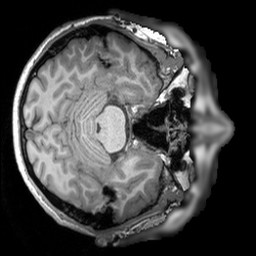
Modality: T1w
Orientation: axial
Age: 30
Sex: male
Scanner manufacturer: siemens
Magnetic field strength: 3 T
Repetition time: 1.9 s
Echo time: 0.00293 s